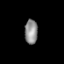
Tissue: prostate
Cell type: T cells
Senescence score: 0.1911
Nuclear area (px): 313
Mean DAPI intensity: 142.399